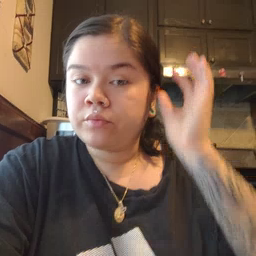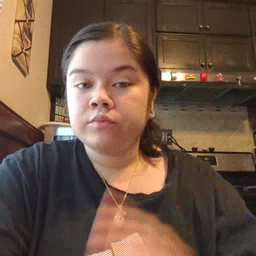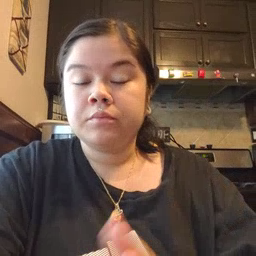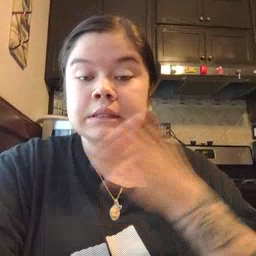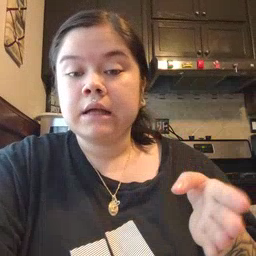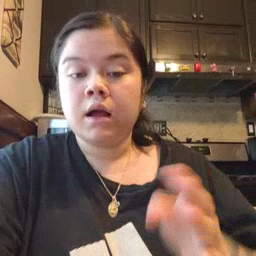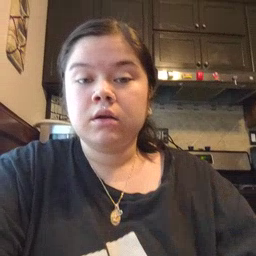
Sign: beside